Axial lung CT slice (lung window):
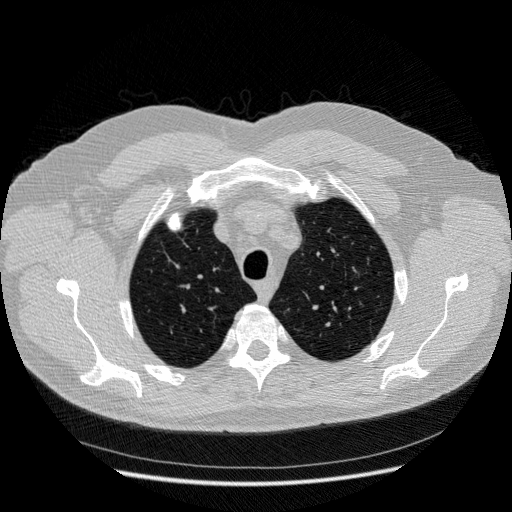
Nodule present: no